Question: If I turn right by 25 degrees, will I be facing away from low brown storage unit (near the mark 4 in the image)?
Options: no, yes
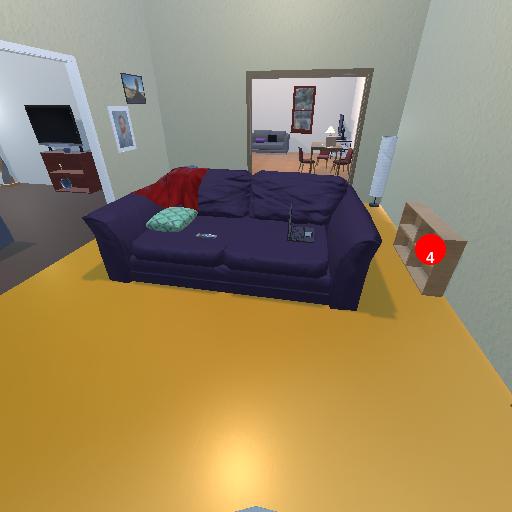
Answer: no